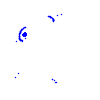
Particle: pion